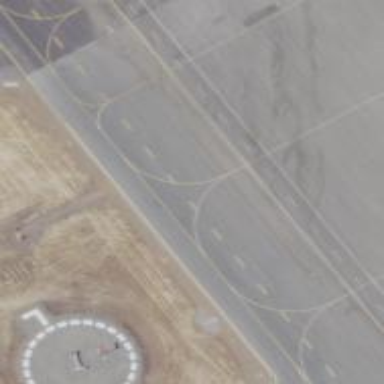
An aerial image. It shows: View of taxiway at the airport.